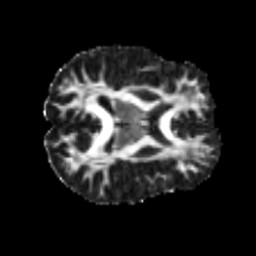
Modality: FA
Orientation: axial
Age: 25
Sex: male
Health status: healthy
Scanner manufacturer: siemens
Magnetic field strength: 3 T
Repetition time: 3.6 s
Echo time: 0.0964 s